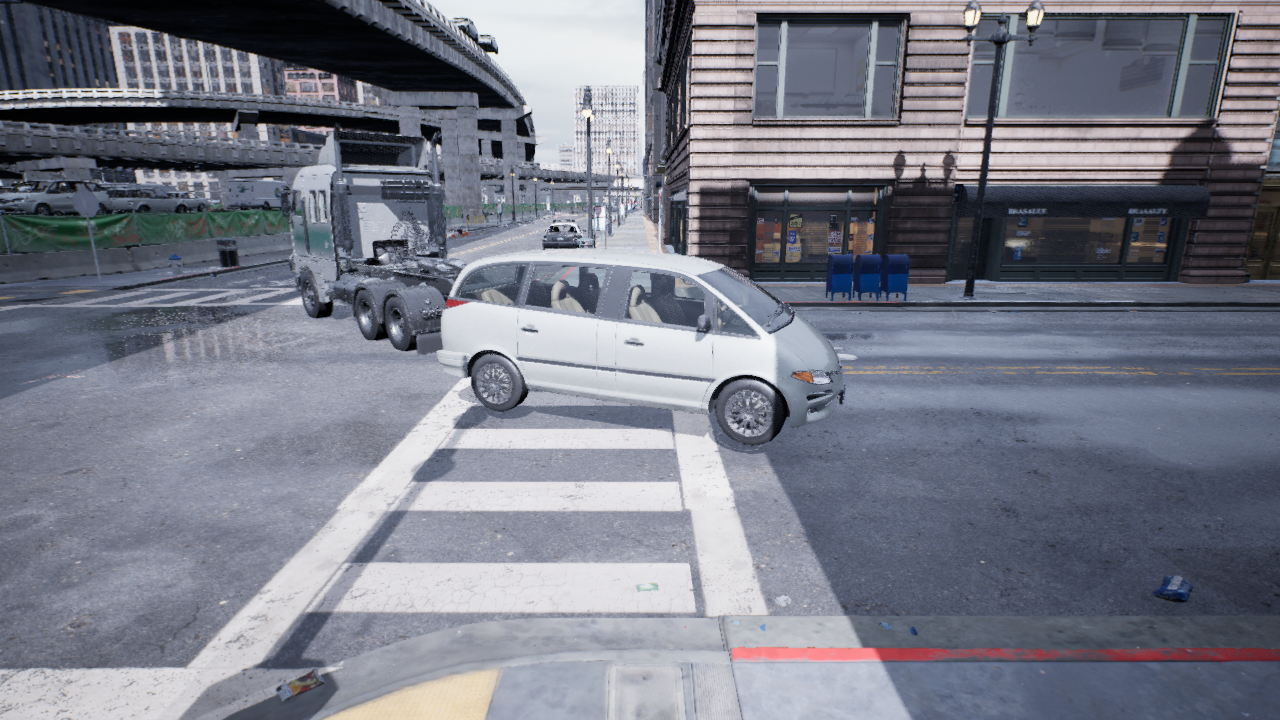
Venue: intersection
Lighting: overcast
Vehicle rig: minivan